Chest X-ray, PA view. Patient: 52 years old, sex F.
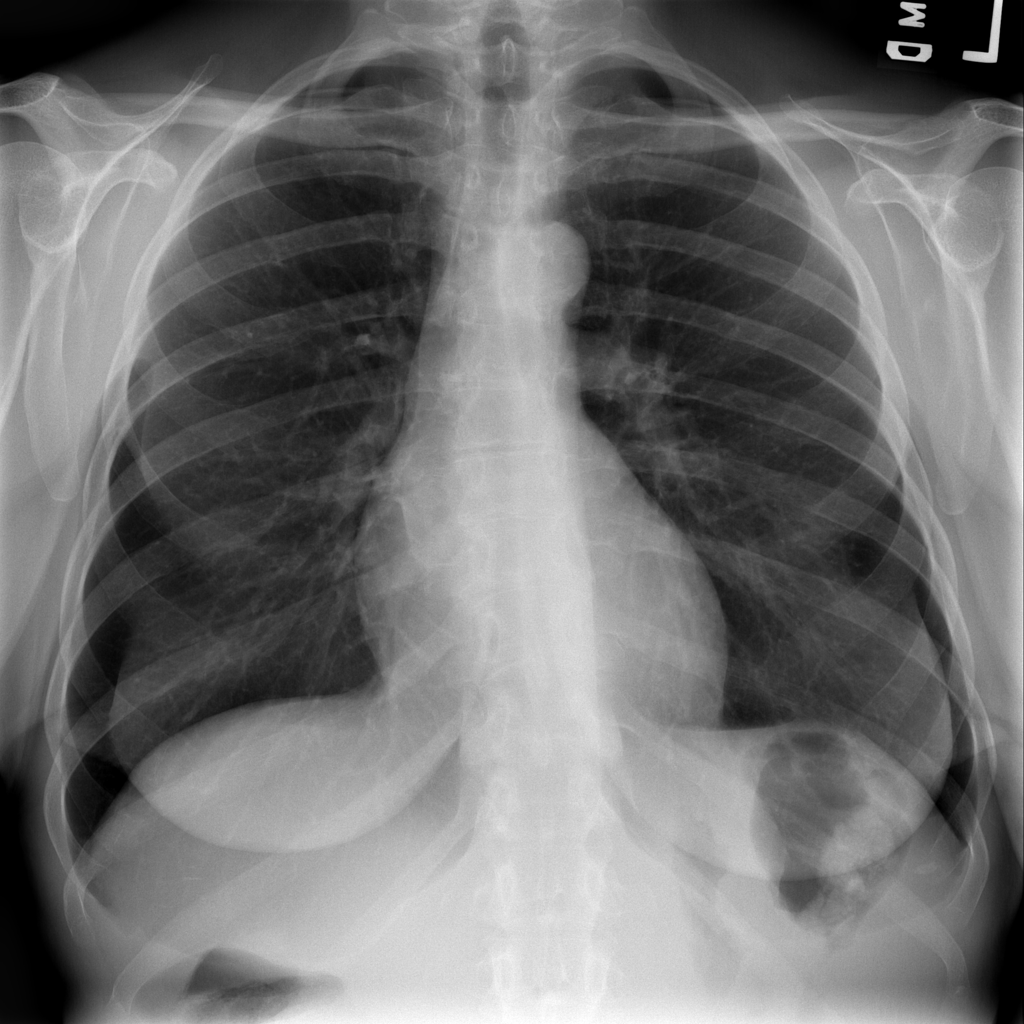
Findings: Infiltration